Chest X-ray:
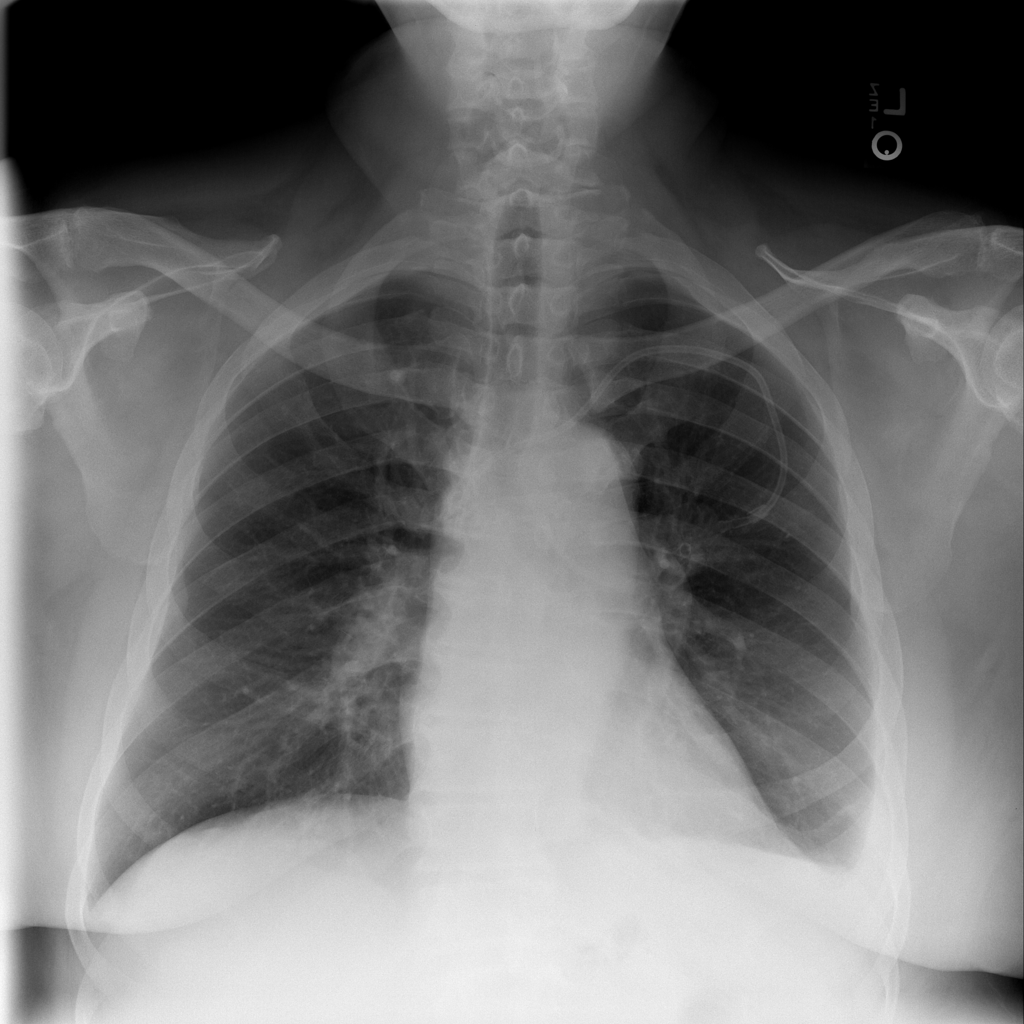
Findings: Effusion
No abnormal finding: no